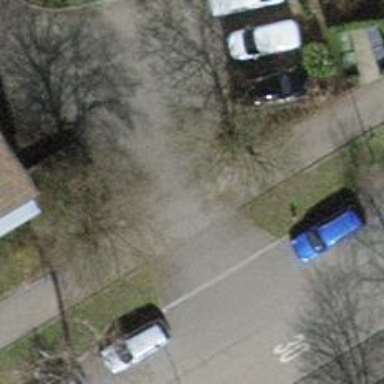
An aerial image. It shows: Unmarked crossing with traffic calming table on the road.